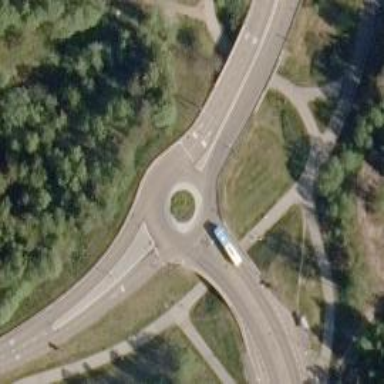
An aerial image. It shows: Secondary road with asphalt surface leading to roundabout.